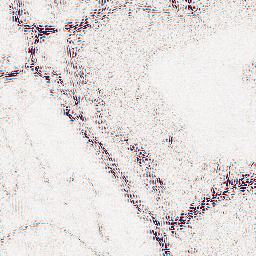
Category: wavelet
Decomposition family: wavelet_dwt
Decomposition parameters: wavelet: db8
level: 2
Upsampling method: regularized
Upsampling parameters: scale: 2
lambda_reg: 0.01
Upsampling scale: 2